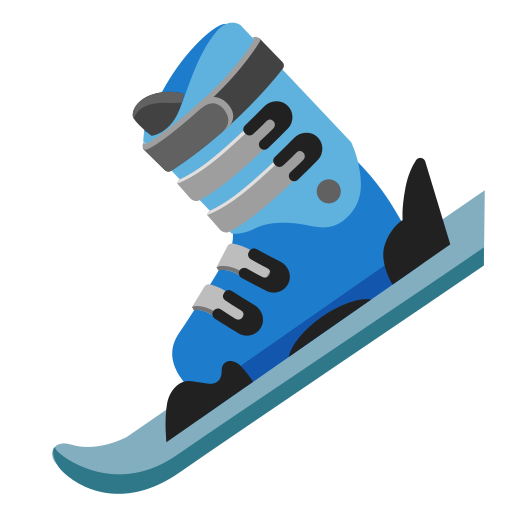
Emoji: 🎿